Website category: book
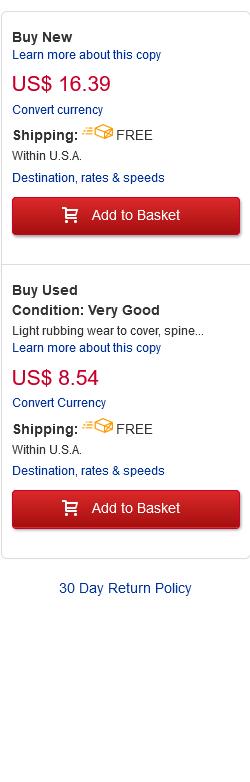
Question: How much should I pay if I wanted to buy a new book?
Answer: US$ 16.39

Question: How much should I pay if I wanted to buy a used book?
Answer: US$ 8.54

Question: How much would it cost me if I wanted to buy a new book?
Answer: US$ 16.39

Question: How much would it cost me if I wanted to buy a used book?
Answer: US$ 8.54

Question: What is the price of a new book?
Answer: US$ 16.39

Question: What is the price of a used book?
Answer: US$ 8.54

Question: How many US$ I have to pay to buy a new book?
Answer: US$ 16.39

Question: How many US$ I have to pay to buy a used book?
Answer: US$ 8.54

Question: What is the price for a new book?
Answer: US$ 16.39

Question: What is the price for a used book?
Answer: US$ 8.54

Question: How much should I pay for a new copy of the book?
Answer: US$ 16.39

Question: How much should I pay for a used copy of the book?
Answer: US$ 8.54

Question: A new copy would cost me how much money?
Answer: US$ 16.39

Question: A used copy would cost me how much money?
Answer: US$ 8.54

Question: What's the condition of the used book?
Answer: Very Good

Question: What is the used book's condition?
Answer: Very Good

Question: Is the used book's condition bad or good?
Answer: Very Good

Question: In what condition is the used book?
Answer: Very Good

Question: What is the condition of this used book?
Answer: Very Good

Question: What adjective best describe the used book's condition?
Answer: Very Good

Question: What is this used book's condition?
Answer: Very Good

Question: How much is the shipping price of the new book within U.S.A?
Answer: FREE

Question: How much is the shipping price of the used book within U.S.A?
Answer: FREE

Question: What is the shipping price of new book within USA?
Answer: FREE

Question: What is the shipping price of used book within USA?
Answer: FREE

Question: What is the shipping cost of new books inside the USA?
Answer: FREE

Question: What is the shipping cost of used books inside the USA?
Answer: FREE

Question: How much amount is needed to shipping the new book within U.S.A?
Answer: FREE

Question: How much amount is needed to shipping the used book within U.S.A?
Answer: FREE

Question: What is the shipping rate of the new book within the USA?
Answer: FREE

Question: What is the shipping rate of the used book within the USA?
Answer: FREE

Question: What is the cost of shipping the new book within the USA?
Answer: FREE

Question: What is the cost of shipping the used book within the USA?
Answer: FREE

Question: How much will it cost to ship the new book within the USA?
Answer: FREE

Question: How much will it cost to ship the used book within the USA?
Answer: FREE